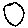
Label: circle